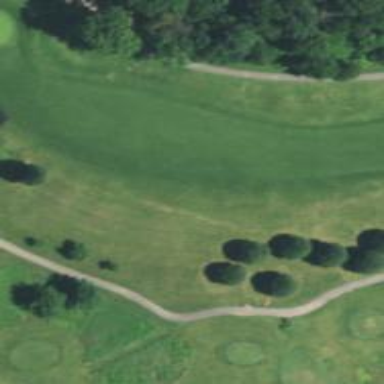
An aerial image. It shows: View of golf hole.